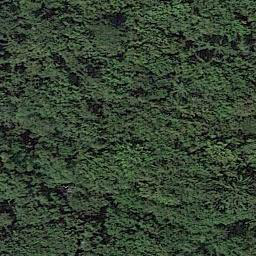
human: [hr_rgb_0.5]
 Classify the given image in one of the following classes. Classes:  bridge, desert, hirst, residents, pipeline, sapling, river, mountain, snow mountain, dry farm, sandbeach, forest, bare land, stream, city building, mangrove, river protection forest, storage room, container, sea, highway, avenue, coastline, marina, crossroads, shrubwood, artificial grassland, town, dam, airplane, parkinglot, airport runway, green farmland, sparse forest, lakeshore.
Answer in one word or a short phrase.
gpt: forest